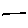
Label: line